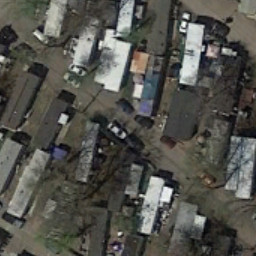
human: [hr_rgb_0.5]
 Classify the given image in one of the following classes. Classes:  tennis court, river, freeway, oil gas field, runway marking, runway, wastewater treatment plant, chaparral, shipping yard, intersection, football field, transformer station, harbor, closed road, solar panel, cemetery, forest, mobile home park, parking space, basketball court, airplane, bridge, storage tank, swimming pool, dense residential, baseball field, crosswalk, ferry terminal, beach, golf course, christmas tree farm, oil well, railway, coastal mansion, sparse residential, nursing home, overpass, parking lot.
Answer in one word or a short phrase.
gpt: mobile home park